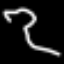
Label: frog